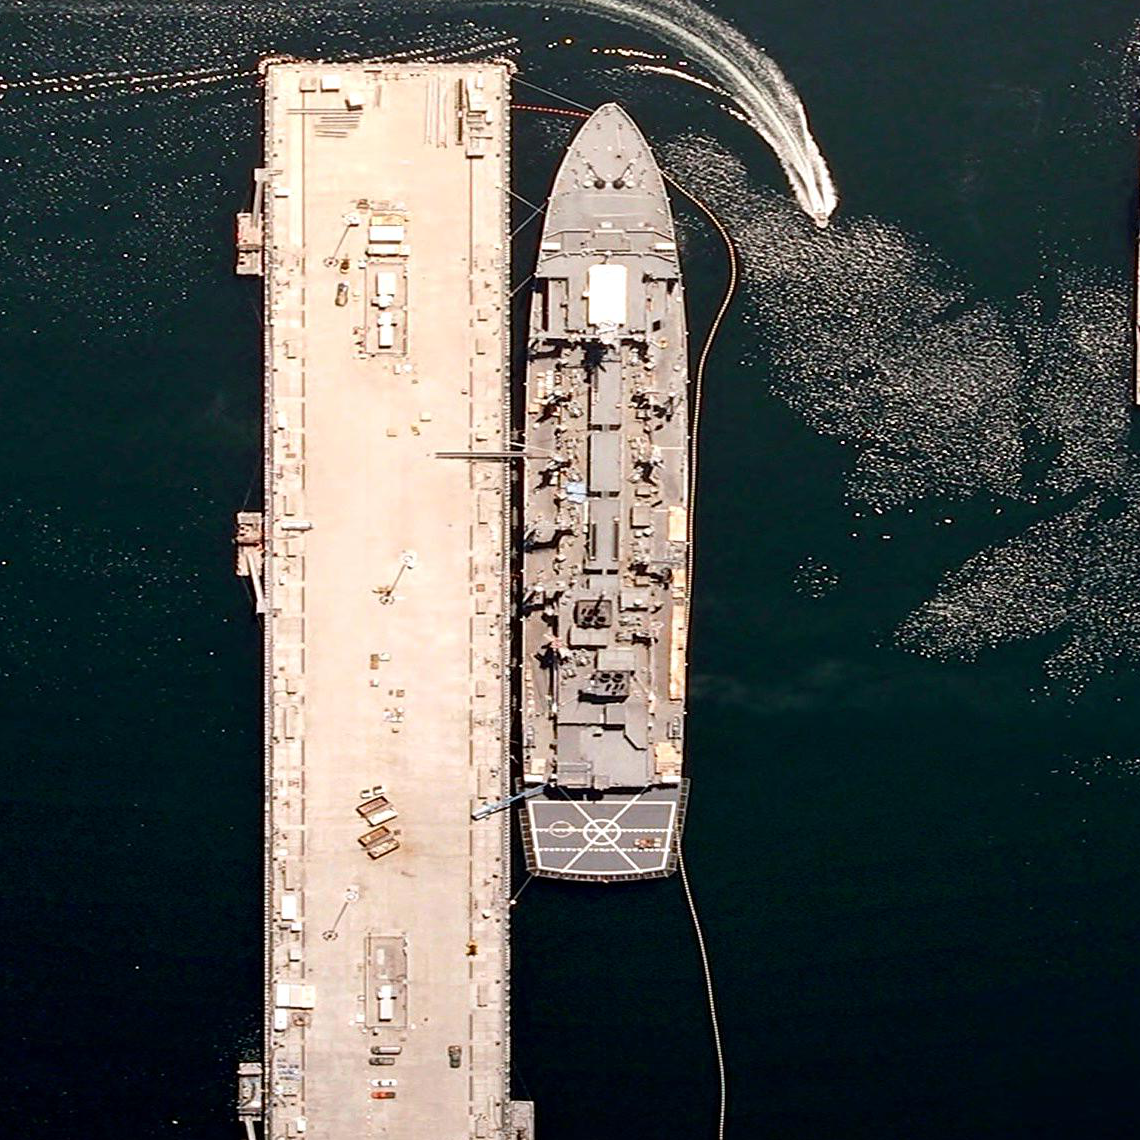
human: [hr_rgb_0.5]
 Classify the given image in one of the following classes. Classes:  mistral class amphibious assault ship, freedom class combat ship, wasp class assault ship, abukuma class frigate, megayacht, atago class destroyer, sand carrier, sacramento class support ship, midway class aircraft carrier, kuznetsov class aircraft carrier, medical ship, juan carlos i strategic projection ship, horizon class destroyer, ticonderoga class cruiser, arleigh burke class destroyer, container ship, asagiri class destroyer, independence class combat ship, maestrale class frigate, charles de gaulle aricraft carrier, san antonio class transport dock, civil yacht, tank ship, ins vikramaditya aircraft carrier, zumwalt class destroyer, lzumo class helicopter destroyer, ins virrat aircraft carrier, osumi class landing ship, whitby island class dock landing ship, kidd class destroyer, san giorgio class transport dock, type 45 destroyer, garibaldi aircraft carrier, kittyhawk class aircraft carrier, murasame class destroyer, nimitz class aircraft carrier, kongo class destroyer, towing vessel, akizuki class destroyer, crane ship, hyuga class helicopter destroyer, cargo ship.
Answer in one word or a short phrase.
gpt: Sacramento class support ship